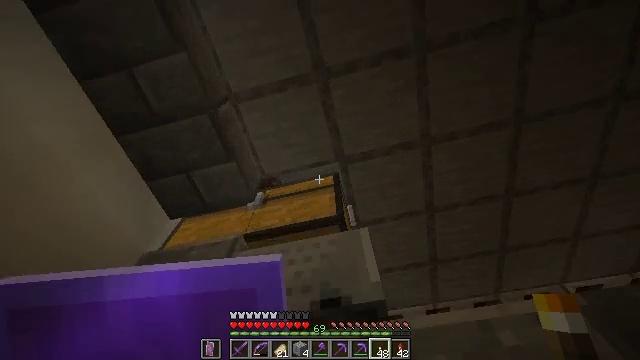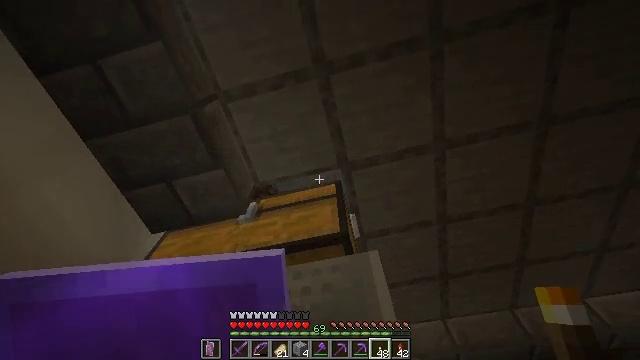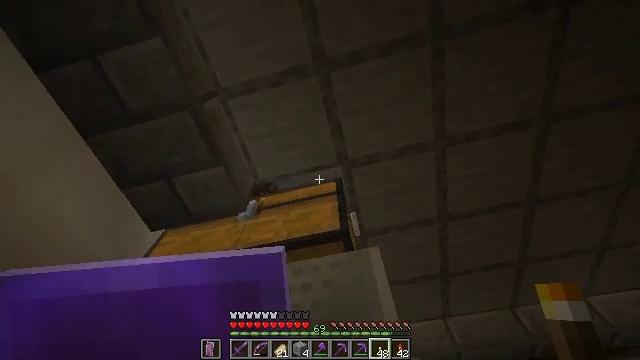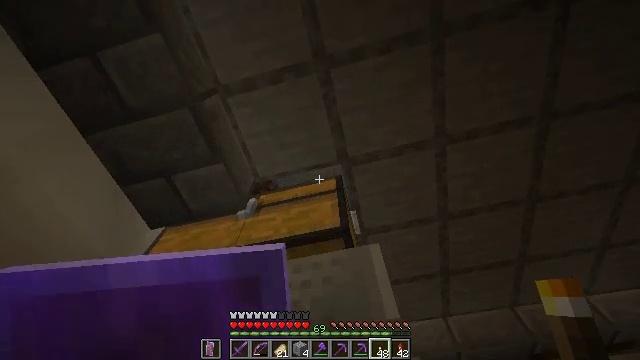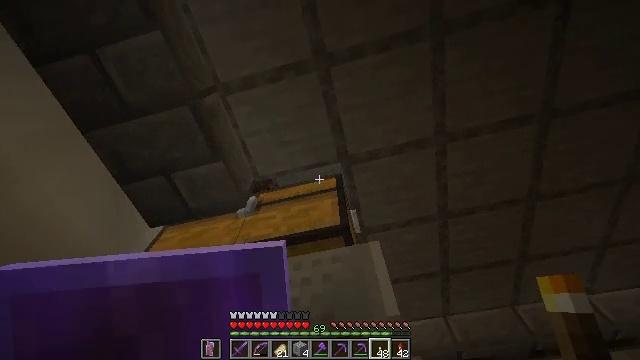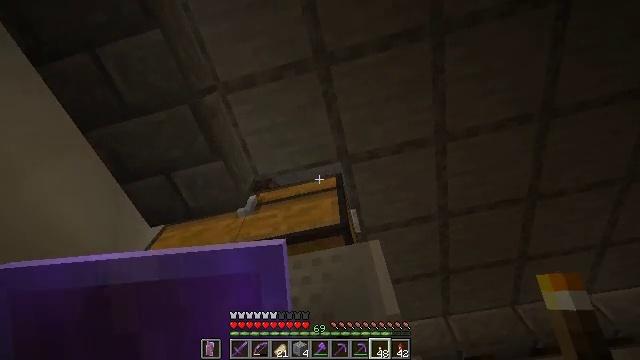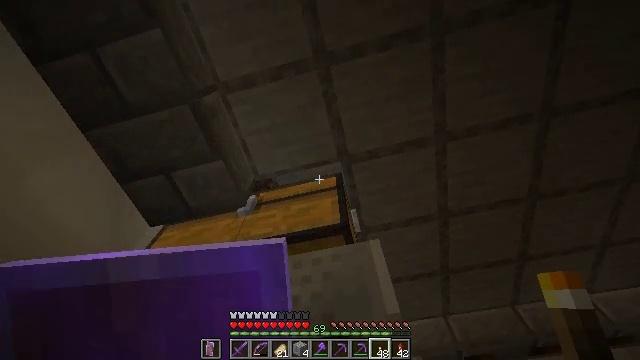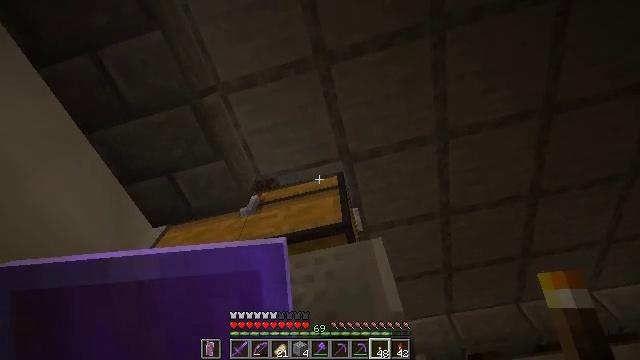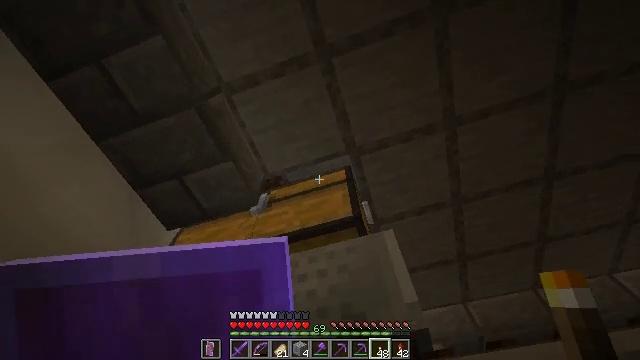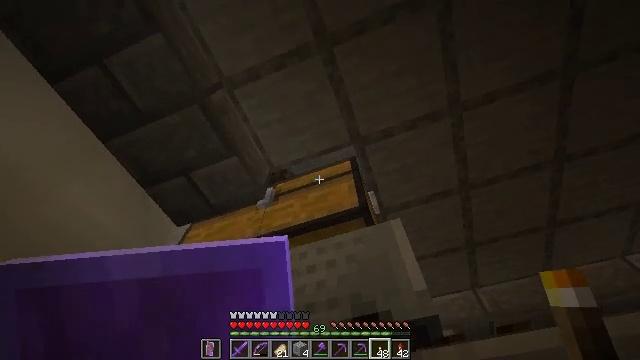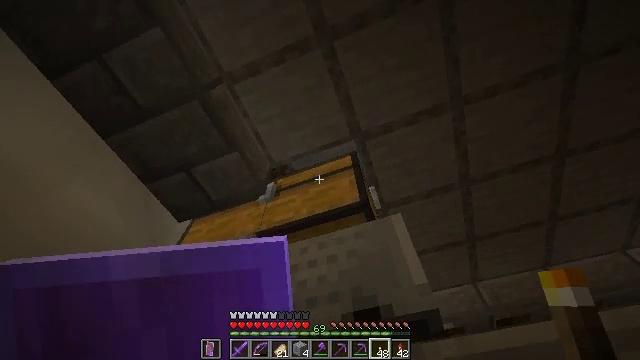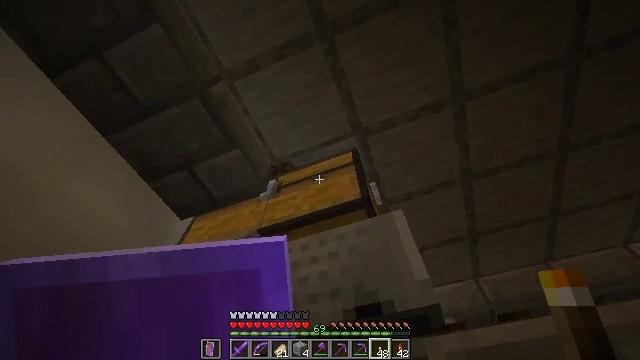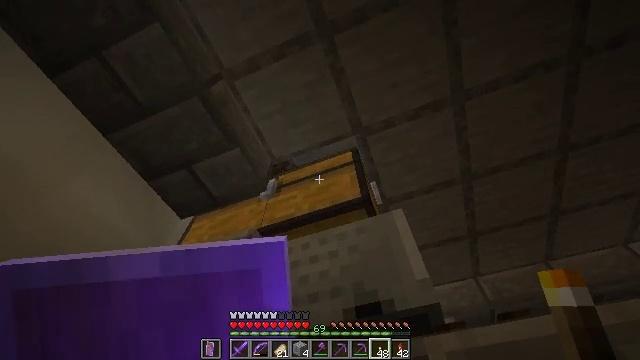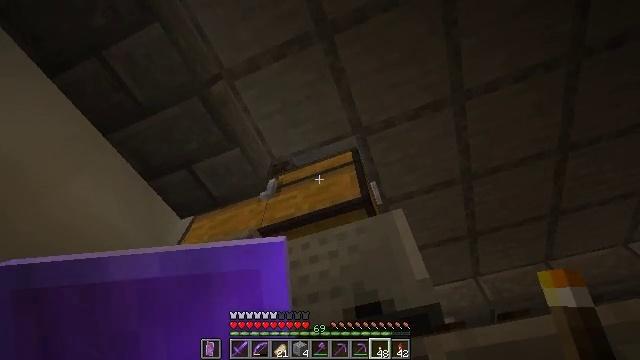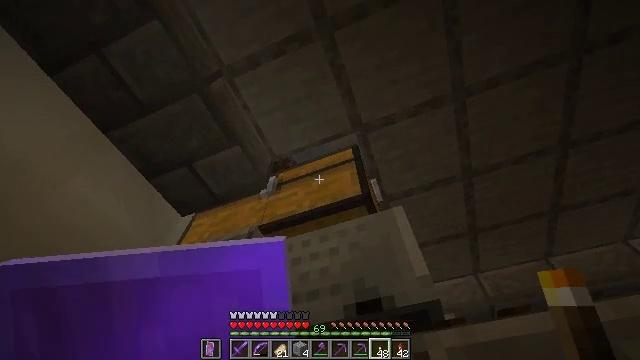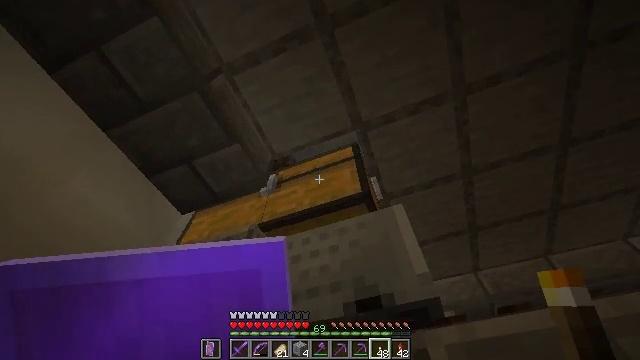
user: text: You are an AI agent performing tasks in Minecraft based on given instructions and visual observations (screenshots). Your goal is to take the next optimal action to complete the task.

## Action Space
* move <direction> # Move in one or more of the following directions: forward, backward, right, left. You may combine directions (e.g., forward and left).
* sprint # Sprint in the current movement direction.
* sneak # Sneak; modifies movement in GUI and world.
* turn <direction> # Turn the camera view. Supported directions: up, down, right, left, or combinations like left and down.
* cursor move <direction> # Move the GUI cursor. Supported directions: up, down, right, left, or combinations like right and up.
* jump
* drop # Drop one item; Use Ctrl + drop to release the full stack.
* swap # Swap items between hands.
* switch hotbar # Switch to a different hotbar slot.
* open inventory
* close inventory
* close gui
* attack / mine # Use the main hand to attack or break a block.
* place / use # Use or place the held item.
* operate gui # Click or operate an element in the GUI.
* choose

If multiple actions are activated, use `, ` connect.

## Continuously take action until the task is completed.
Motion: motion action
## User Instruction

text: Use the crafting table to craft polished andesite.
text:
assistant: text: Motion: no_op
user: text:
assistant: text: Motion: no_op
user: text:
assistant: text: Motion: no_op
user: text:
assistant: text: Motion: no_op
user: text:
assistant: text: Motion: no_op
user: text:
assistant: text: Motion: no_op
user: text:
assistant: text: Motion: no_op
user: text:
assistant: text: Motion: turn left and down
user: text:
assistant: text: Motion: turn left and down
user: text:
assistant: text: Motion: turn down
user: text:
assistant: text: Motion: no_op
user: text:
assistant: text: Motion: no_op
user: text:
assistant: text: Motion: no_op
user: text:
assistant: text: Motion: no_op
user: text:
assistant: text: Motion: use / place
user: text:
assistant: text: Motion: use / place
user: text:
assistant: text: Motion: use / place
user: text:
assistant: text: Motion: no_op
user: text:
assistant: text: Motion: no_op
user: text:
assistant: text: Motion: no_op
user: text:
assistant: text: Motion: no_op
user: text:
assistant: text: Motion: no_op
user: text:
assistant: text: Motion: no_op
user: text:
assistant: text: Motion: no_op
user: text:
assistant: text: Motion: no_op
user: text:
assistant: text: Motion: no_op
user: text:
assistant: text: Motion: no_op
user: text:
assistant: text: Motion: no_op
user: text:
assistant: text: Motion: no_op
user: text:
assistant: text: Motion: no_op